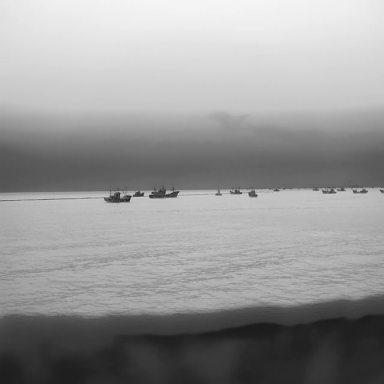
There is a sailboat in the infrared image.